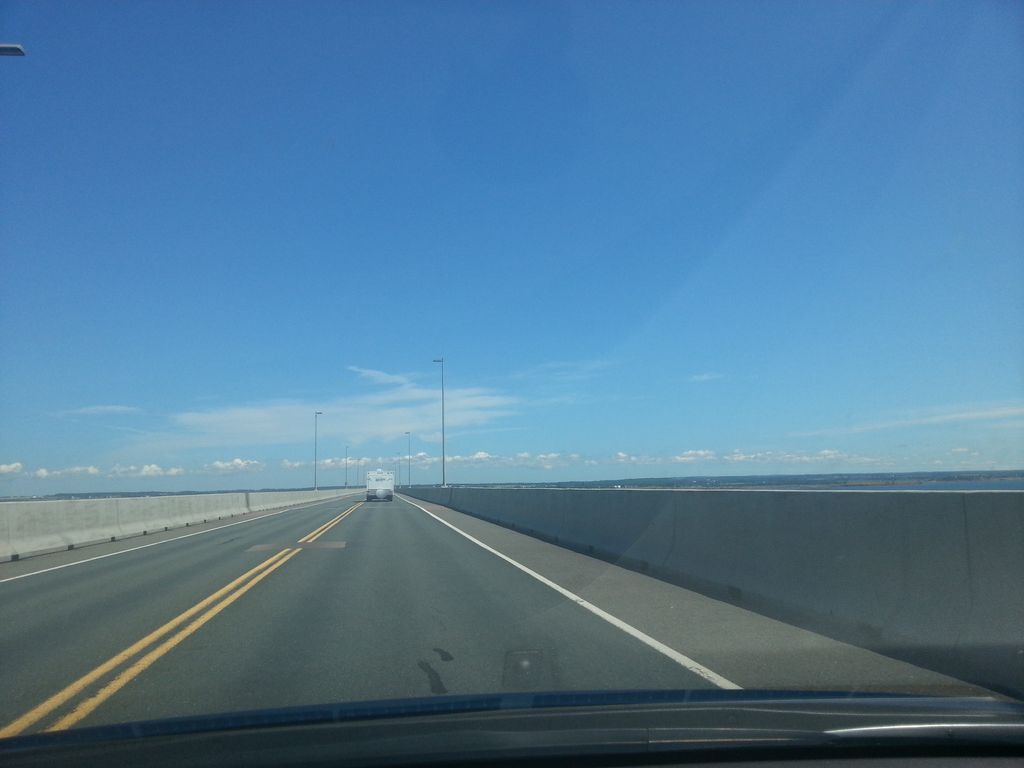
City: charlottetown